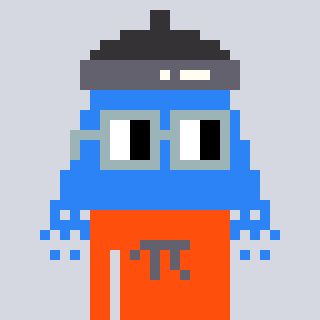
a pixel art character with square dark gray glasses, a shower-shaped head and a orange-colored body on a cool background